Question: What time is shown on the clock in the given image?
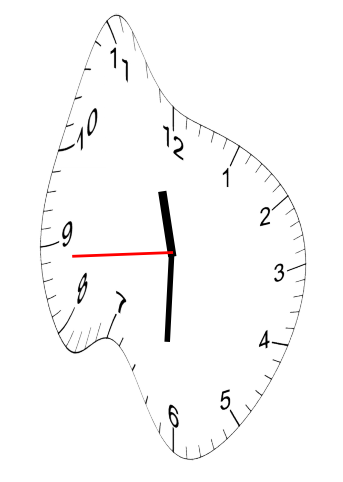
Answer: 11:30:44